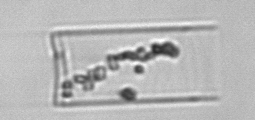
Label: Guinardia_flaccida